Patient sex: M
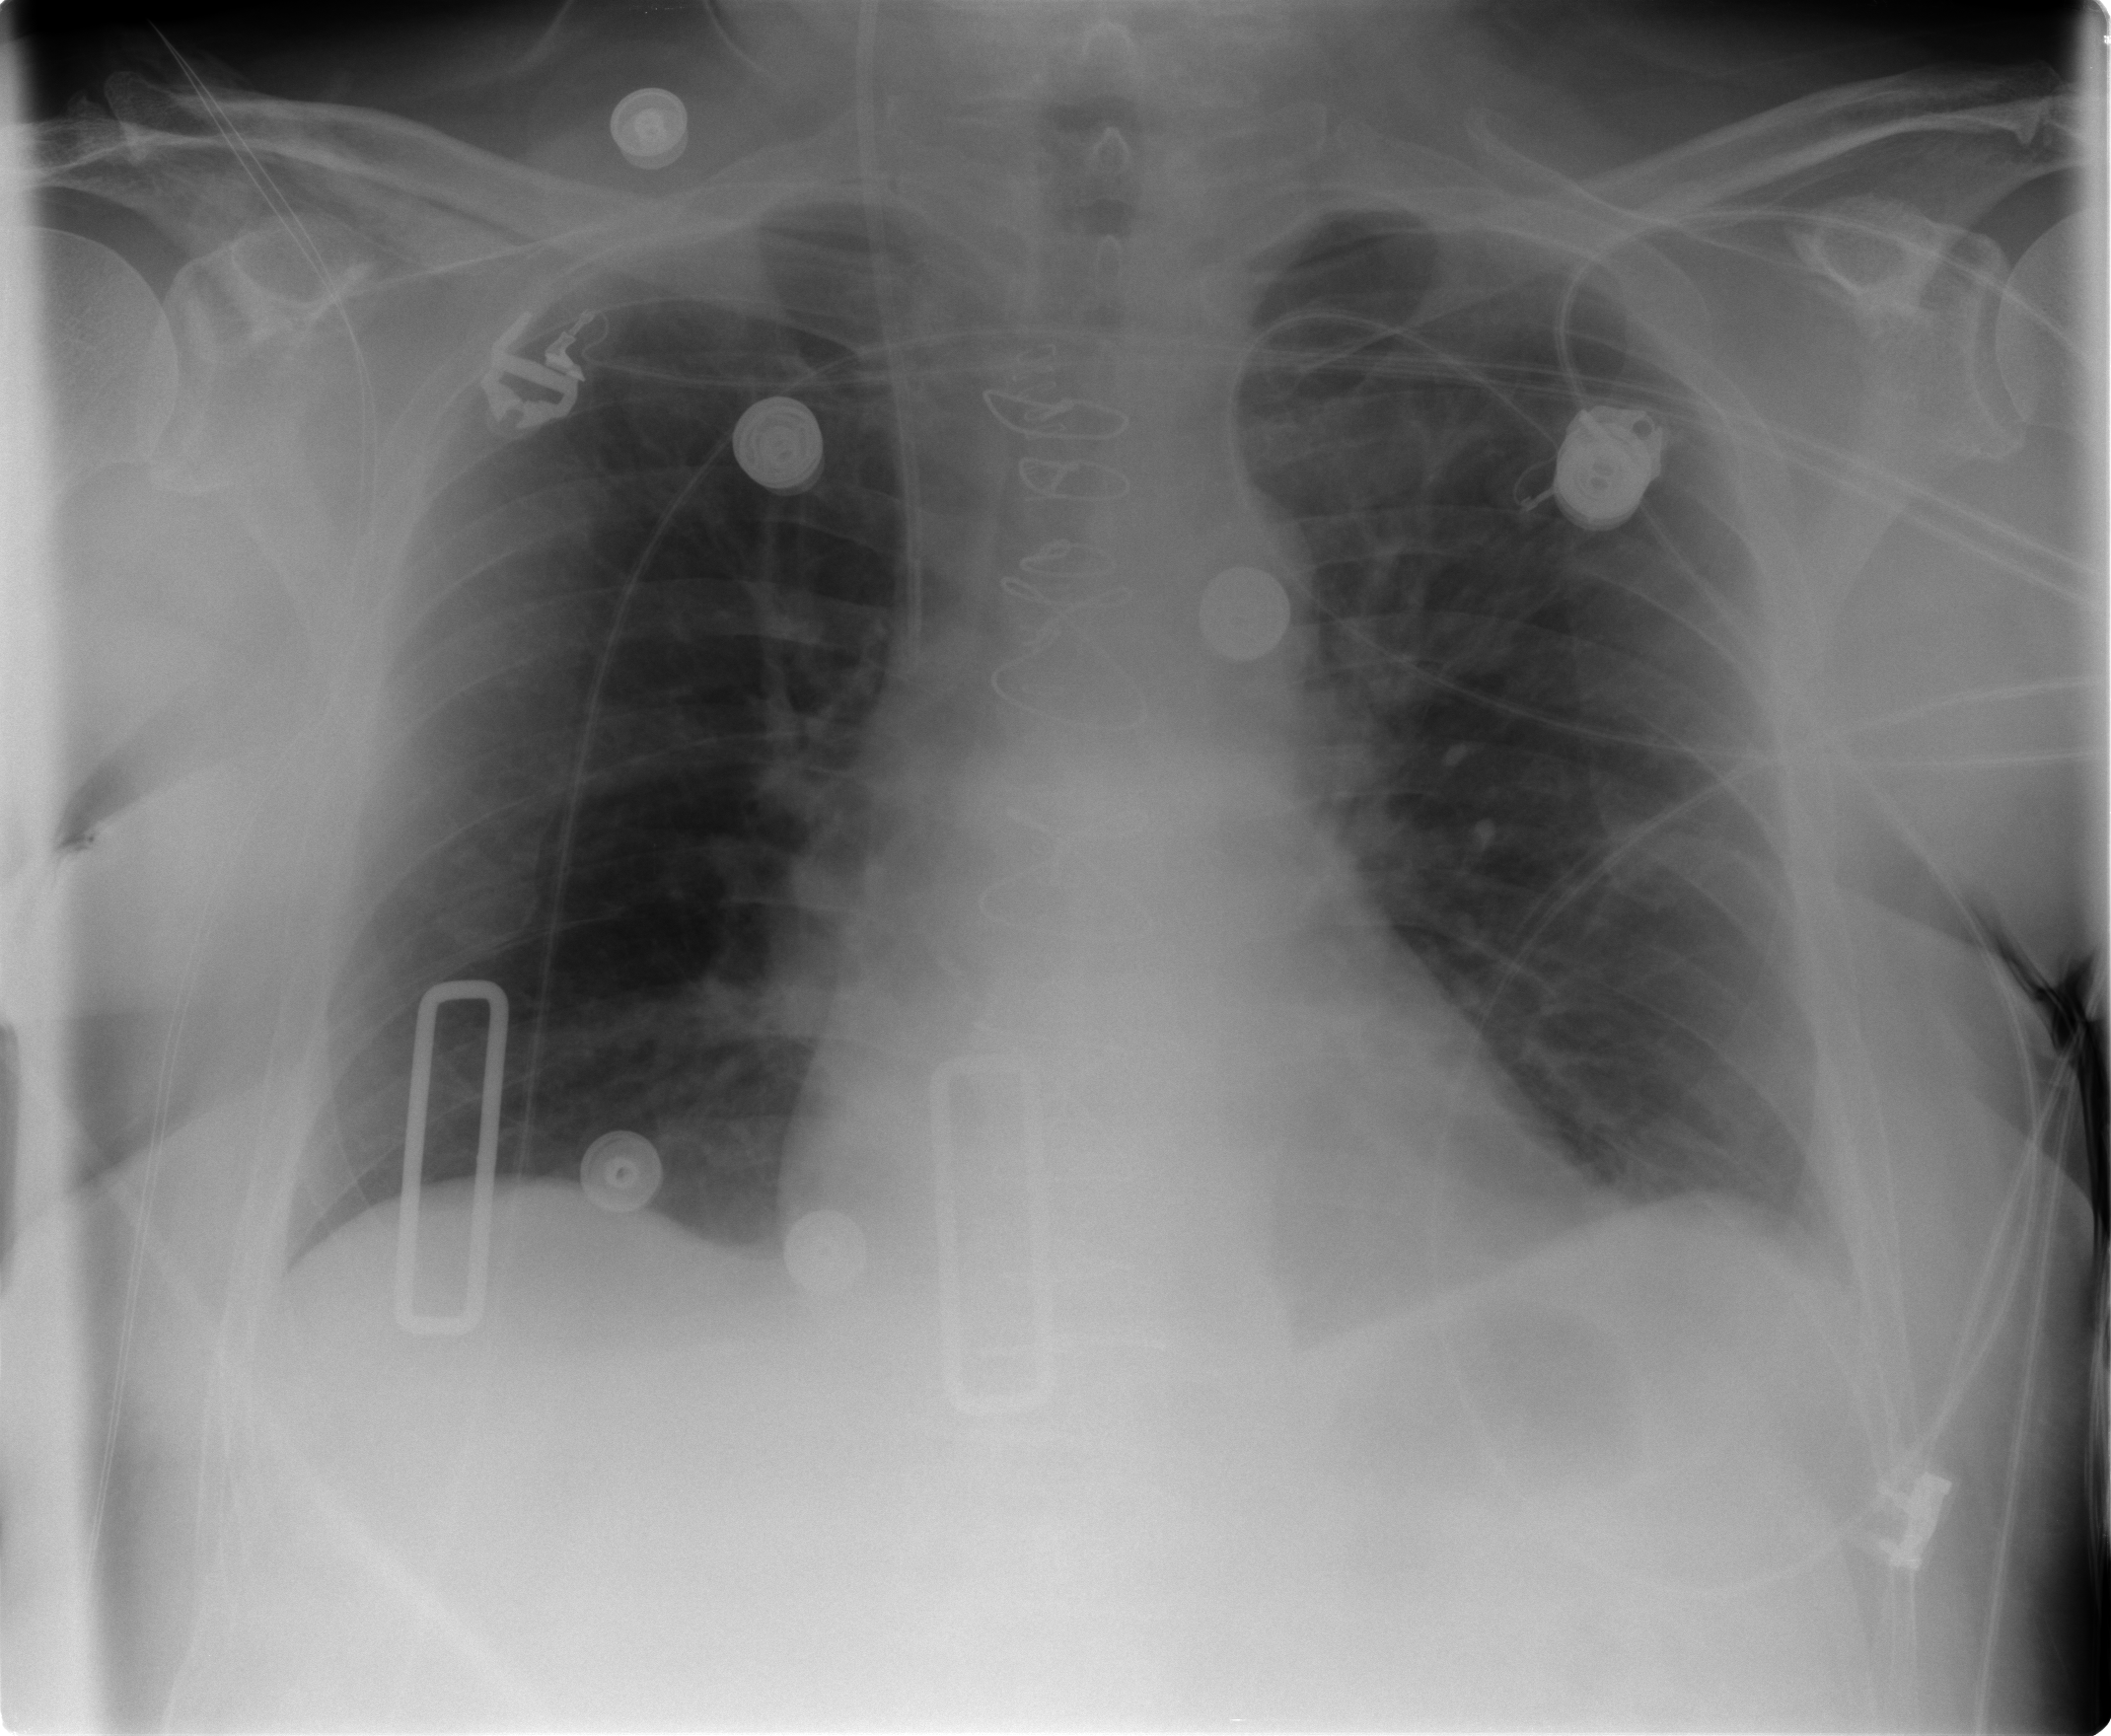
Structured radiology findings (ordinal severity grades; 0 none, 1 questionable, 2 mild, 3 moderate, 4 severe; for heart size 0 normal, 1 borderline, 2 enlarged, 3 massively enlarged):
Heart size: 0
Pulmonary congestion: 0
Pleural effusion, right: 0
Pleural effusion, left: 1
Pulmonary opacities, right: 0
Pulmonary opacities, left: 0
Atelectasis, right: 0
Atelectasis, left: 0